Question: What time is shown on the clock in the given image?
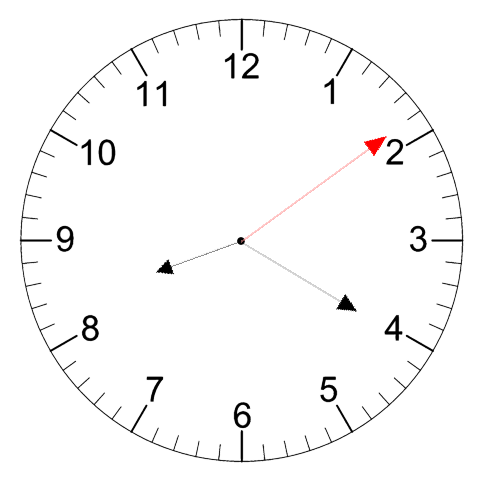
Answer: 08:20:09